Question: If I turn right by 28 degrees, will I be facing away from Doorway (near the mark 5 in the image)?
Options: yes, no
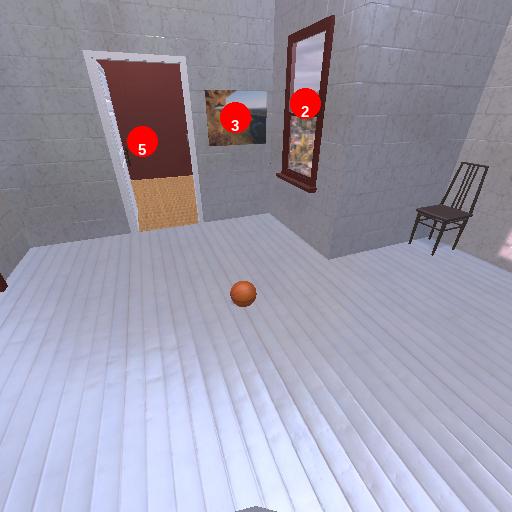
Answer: yes